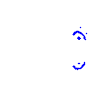
Particle: proton